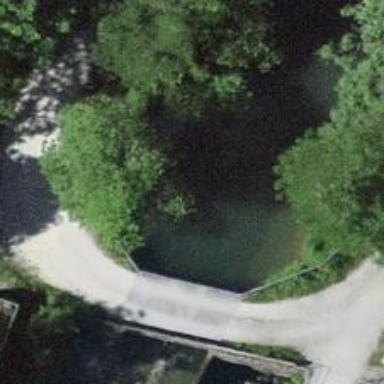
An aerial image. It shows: Canal tunnel passing beneath the waterway.